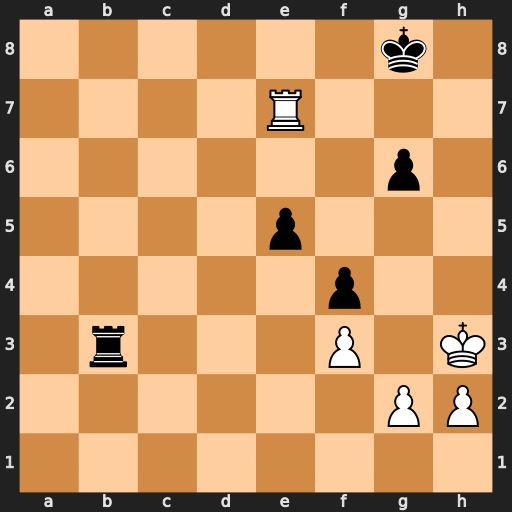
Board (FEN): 6k1/4R3/6p1/4p3/5p2/1r3P1K/6PP/8
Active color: w
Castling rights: -
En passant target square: -
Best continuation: Rxe5 Rb7 Re8+ Kg7 Re2 g5 Kg4